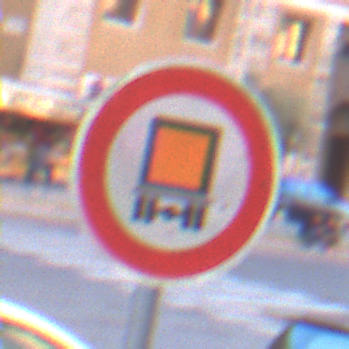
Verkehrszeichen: VerbotKennzeichnungspflichtigeKraftfahrzeugeGefaehrlicheGueter
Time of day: SunriseSunset
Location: Outdoor (Urban)
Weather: Clear
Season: NotSpecified
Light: Natural